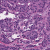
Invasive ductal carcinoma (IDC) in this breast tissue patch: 1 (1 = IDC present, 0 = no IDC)